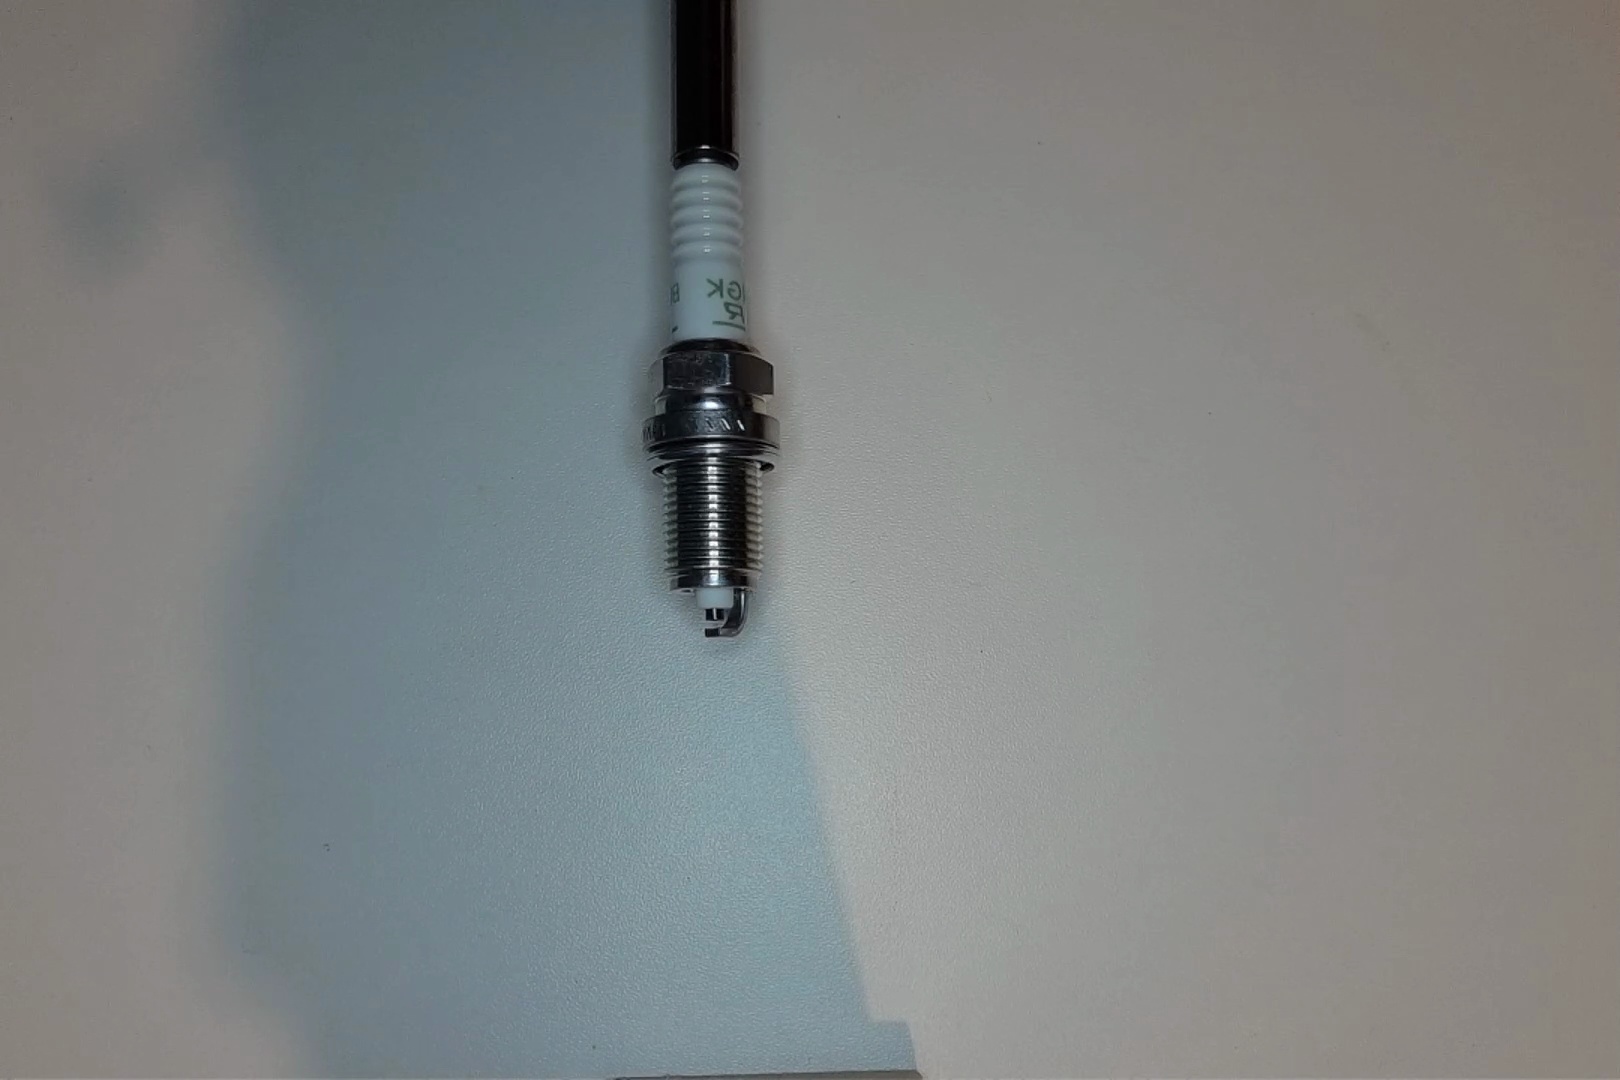
Label: no anomaly